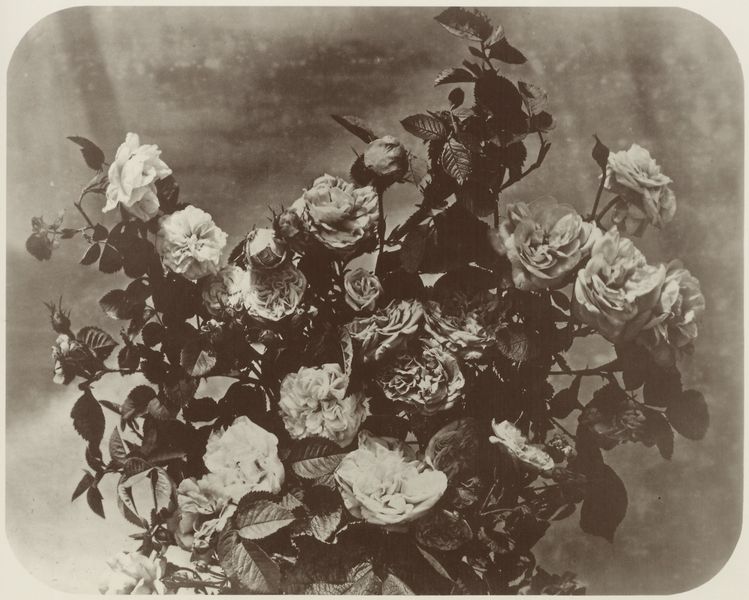
Titel: Rosen
Künstler: Adolphe Braun
Schlagwörter: blätter, laub, weiß, äste, blume, blumen, grau, licht, schwarz, blüte, blüten, rose, rosen, alt, ast, strauch, zweige, blatt, pflanze, england, ranken, stilleben, vase, querformat, atelier, strauss, gesteck, frühling, blumenstrauss, unscharf, foto, fotografie, photographie, blühen, blütenblätter, stiele, stengel, schwarzweiss, ranke, photo, ecken, knospe, knospen, dornen, nelken, graustufen, abgerundet, quadrat, planze, aufnahme, rosenblüten, photografie, schwatz, schwrz, dorn, nadar, blättter, weuß, buket, runde ecken, daguerre, retro, blüter, blaumen, blumenstrauch, 1880, unschafr